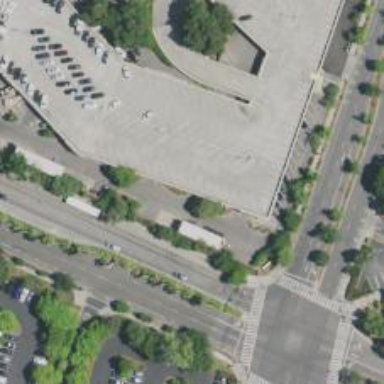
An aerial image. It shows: Multi-storey parking lot with asphalt surface.